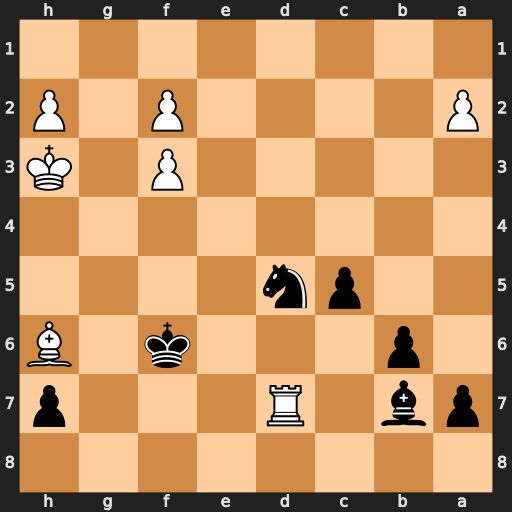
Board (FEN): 8/pb1R3p/1p3k1B/2pn4/8/5P1K/P4P1P/8
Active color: b
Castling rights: -
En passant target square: -
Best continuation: Bc8 Kg2 Bxd7